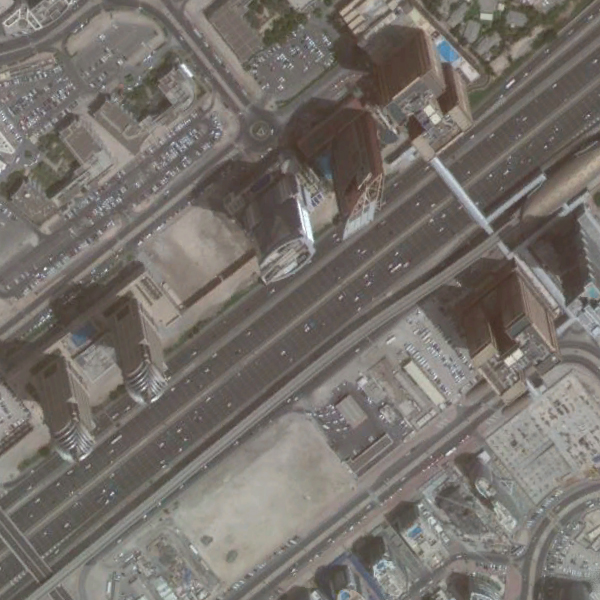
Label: Commercial